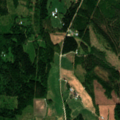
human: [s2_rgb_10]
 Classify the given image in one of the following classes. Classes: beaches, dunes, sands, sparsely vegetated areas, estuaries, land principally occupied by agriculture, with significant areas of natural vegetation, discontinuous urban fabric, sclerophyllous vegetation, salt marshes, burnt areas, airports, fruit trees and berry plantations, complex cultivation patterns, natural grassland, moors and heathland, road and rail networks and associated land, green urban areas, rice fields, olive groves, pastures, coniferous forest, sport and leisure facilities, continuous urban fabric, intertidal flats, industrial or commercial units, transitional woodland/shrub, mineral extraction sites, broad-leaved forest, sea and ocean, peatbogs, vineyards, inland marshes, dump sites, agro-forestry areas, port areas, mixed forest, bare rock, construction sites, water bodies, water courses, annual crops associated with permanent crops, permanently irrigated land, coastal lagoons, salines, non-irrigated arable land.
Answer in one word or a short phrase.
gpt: land principally occupied by agriculture, with significant areas of natural vegetation, broad-leaved forest, mixed forest, transitional woodland/shrub